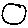
Label: circle